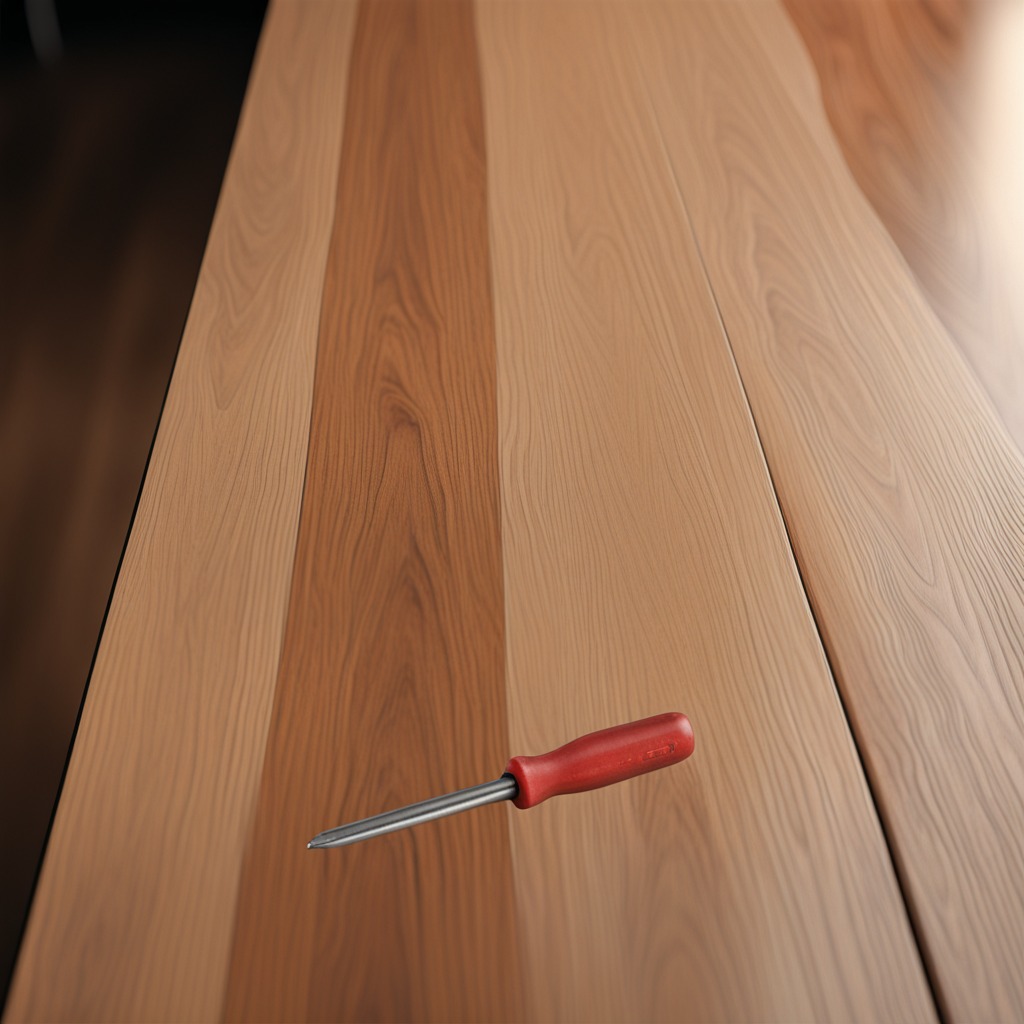
A screwdriver is lying on the wooden table in a carpentry studio.